Interaction volume radius: 10 \u00c5
Interaction volume height: 20 \u00c5
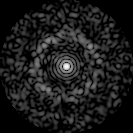
Disorder parameter: 0.8164